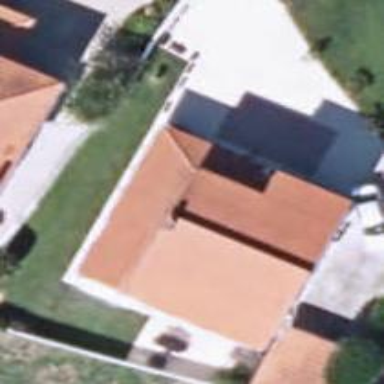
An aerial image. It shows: Simple house.